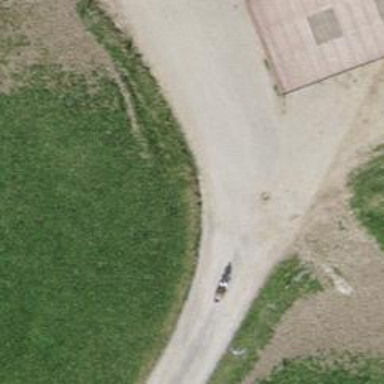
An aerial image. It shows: Gravel track.